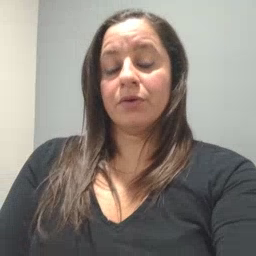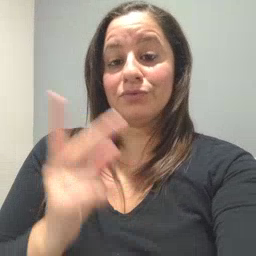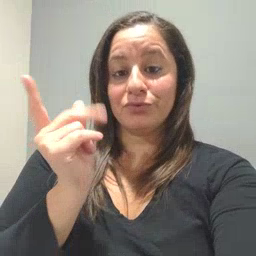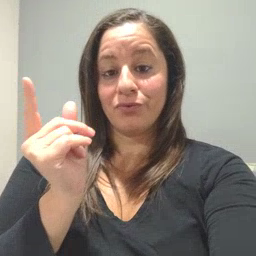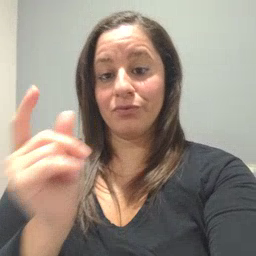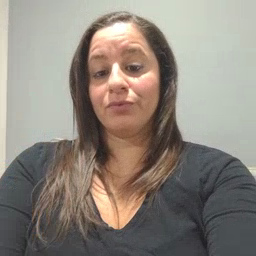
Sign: dog